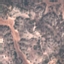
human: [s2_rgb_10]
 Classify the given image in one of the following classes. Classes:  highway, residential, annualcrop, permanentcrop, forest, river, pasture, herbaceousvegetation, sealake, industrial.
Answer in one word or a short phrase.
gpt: HerbaceousVegetation